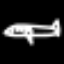
Label: airplane